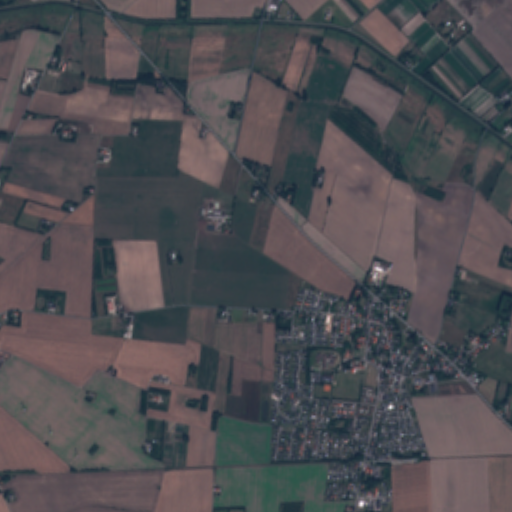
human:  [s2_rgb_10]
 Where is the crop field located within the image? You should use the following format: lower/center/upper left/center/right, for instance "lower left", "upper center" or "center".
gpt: The crop field is located in the upper of the image.
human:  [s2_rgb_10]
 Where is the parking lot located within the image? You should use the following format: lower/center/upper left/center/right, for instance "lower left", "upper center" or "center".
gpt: The parking lot is located in the lower right of the image.
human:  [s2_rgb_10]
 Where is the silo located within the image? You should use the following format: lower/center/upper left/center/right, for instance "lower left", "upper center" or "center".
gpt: The silo is located in the center right of the image.
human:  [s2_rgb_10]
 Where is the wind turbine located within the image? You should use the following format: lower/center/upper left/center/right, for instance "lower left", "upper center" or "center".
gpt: The wind turbine is located in the lower left of the image.
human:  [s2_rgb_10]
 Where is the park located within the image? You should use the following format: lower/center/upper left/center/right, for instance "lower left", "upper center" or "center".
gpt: There is no park in the image.